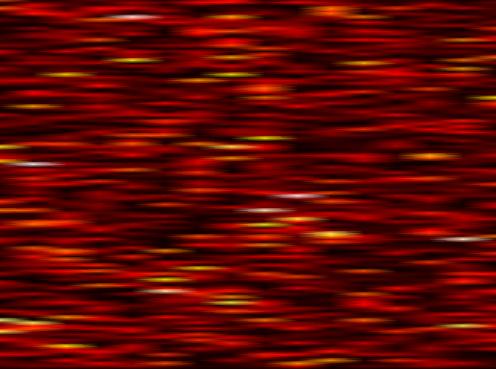
Label: OFDM